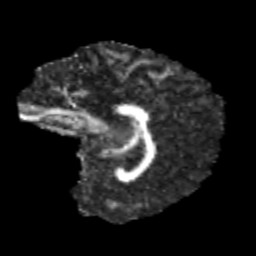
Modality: FA
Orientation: sagittal
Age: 14
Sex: female
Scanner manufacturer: siemens
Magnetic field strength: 3 T
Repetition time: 3.8 s
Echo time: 0.07 s